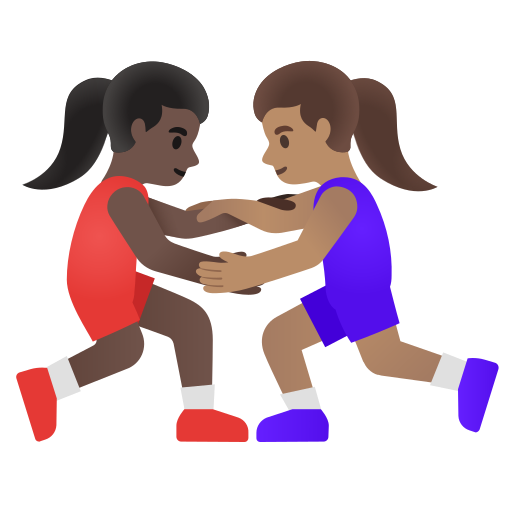
Emoji: 👩🏿‍🫯‍👩🏽